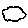
Label: cloud